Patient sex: M
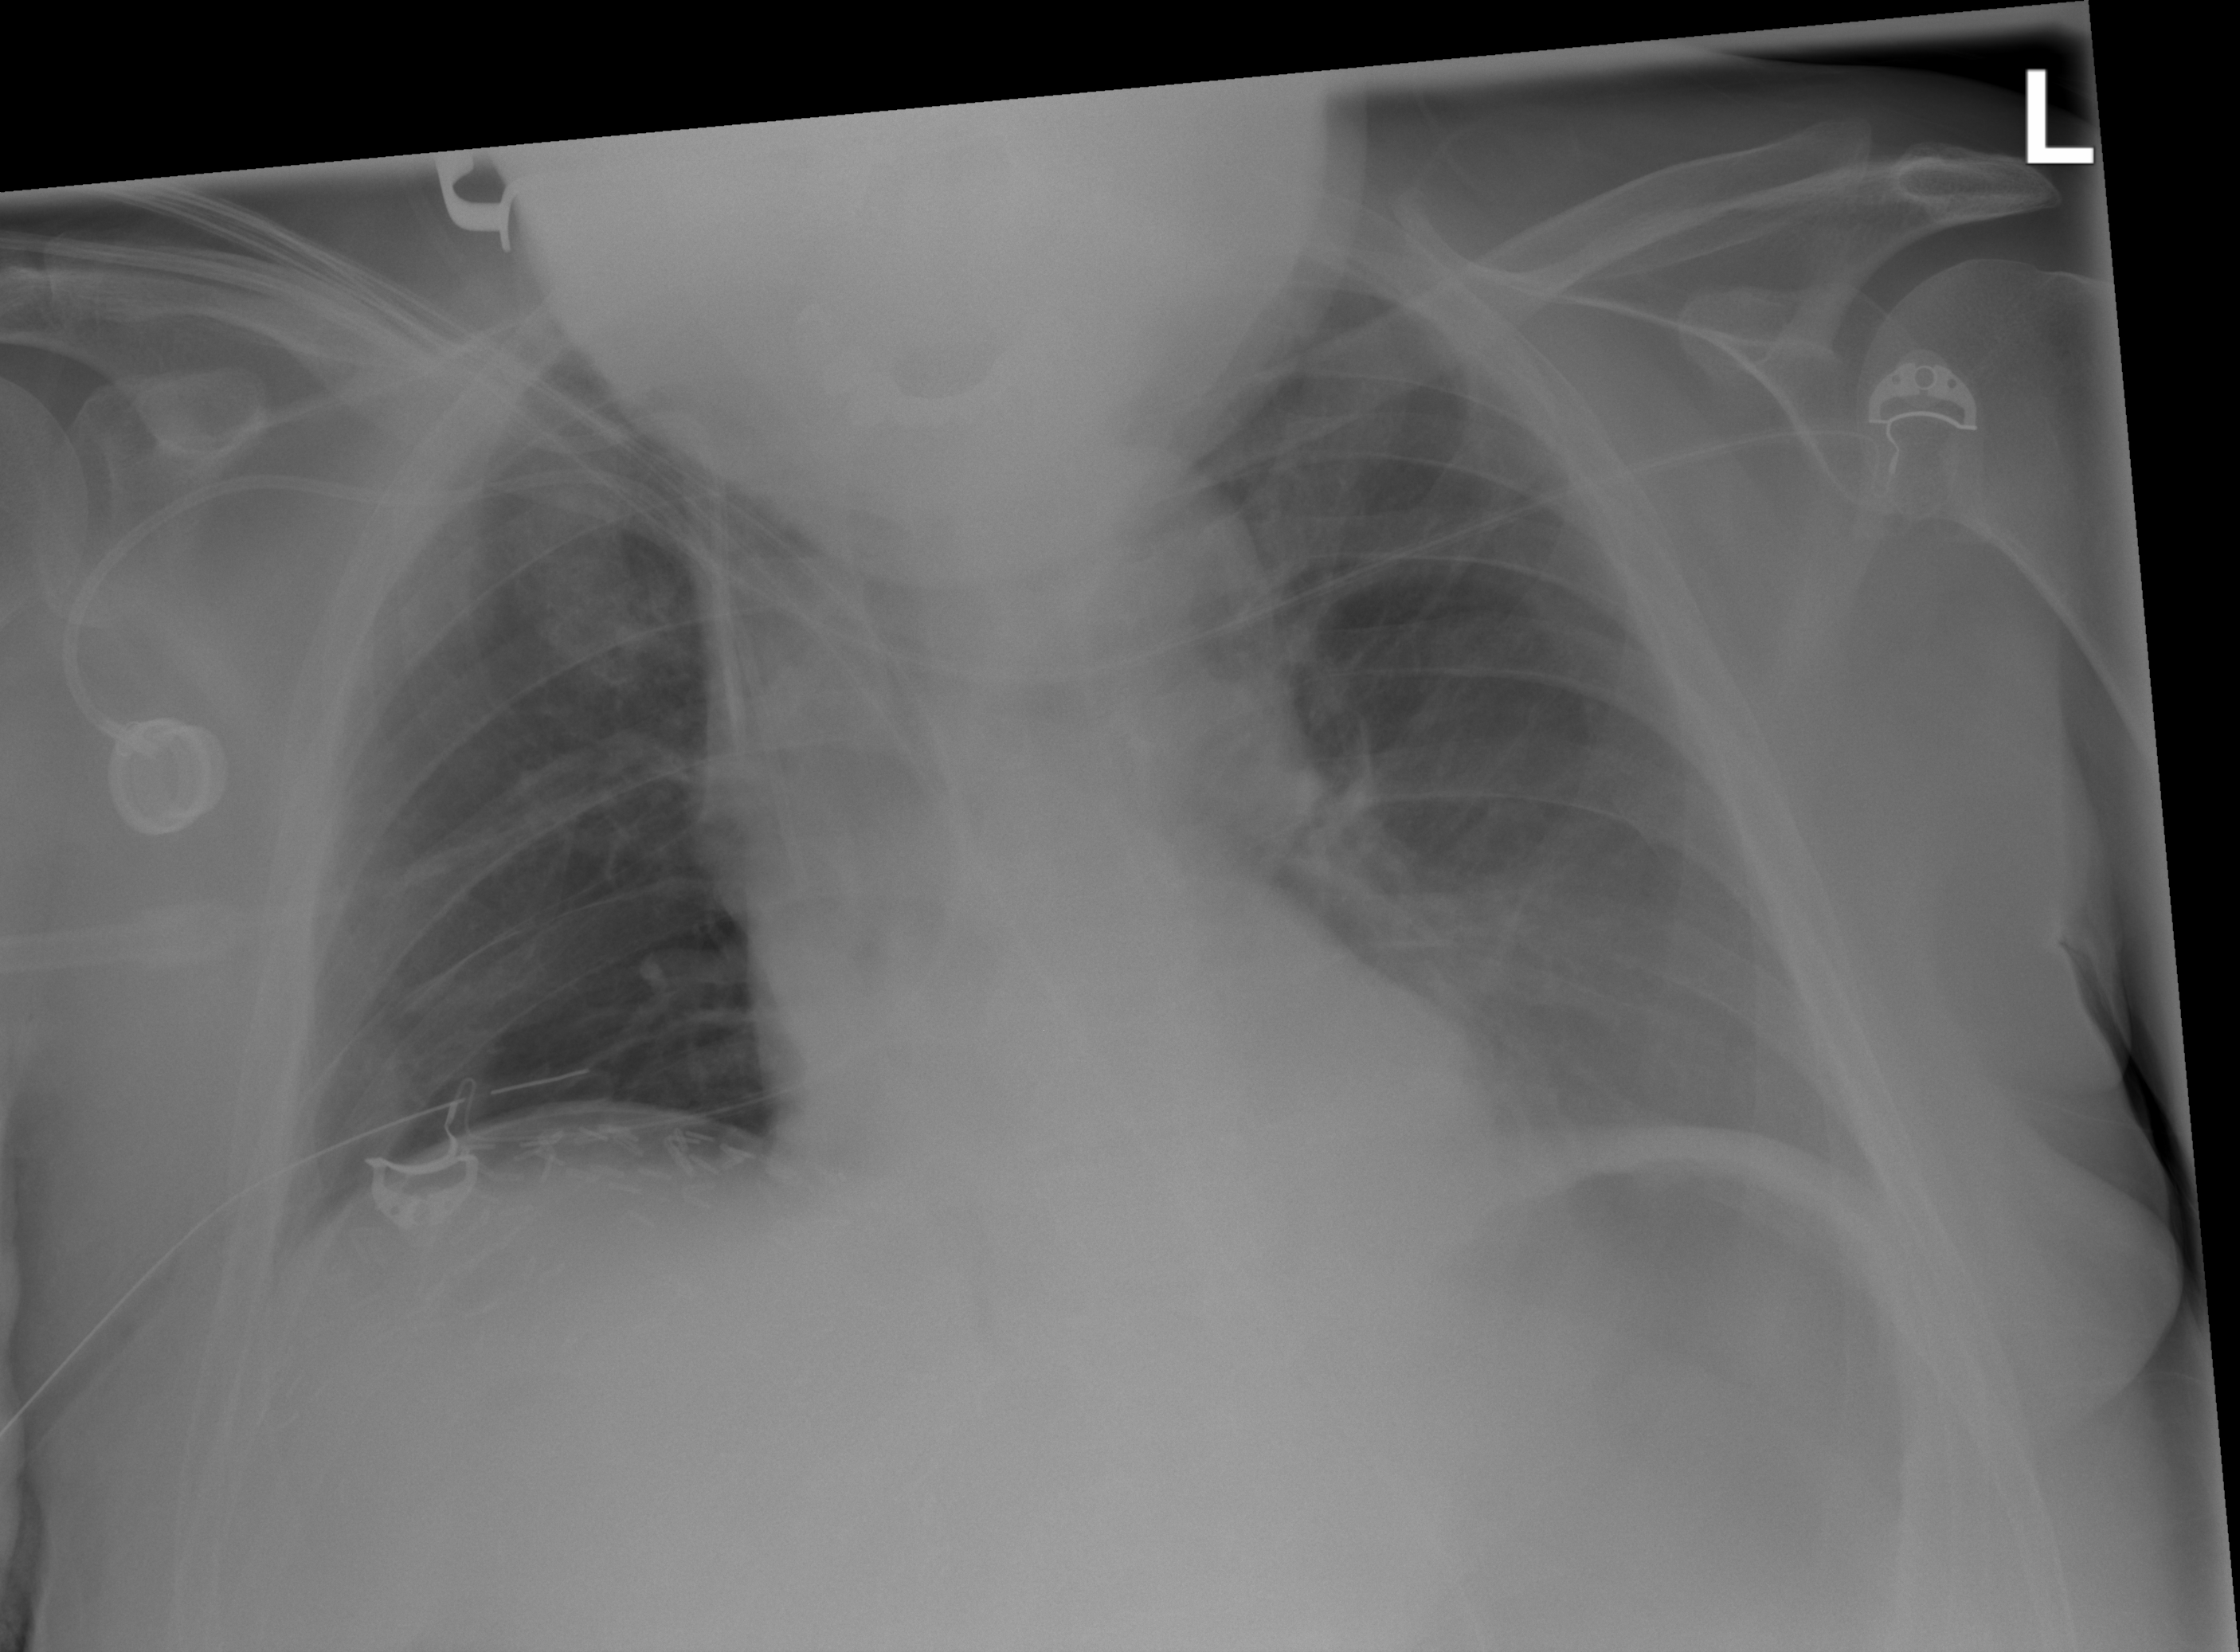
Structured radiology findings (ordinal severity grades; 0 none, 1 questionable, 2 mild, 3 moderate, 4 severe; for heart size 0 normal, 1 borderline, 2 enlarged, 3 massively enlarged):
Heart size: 0
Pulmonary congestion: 0
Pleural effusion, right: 1
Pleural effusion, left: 2
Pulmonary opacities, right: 0
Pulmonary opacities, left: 0
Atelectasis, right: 2
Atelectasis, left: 2